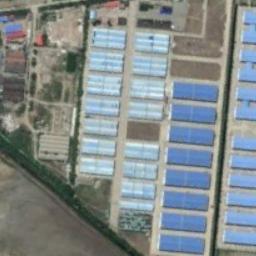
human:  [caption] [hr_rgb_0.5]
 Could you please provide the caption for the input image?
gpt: The road next to the industrial area is empty .

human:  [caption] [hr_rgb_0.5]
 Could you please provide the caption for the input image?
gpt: In an industrial area, There are neatly planned factories and roads, Green belts, And several free plots .

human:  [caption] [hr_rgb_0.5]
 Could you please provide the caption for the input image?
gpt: The industrial area has some neatly arranged workshops of different sizes and clearings .

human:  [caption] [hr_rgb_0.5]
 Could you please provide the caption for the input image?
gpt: There are many houses of different shapes and sizes in the industrial zone .

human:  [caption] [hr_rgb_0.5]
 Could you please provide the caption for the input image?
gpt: There are many blue buildings arranged neatly on the industrial area .